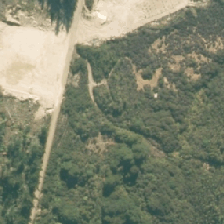
Land cover: manuka_kanuka